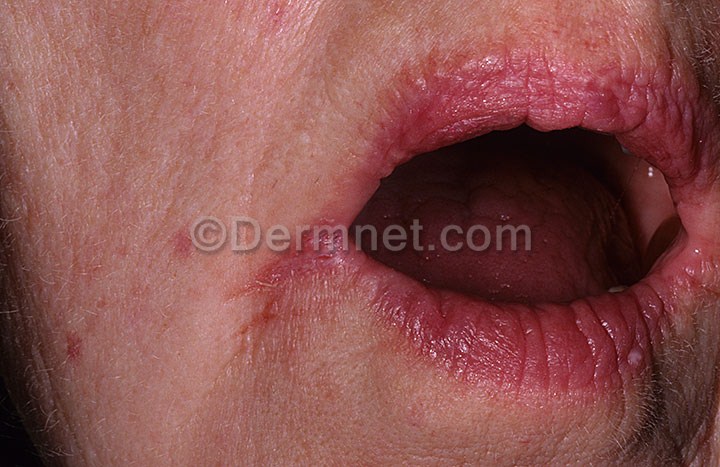
Disease: Tinea Ringworm Candidiasis and other Fungal Infections